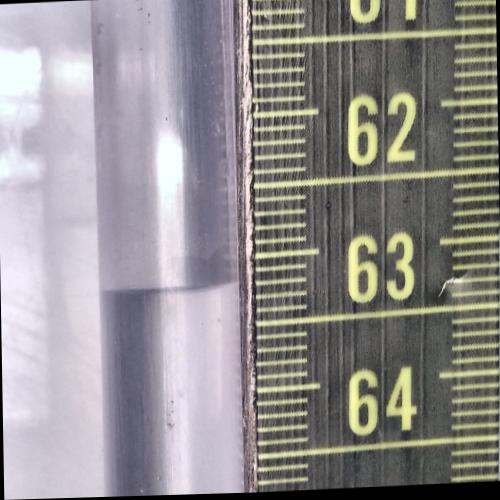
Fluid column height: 63.2 cm